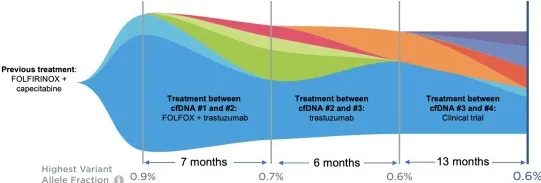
Molecular and clinical response to anti-HER2 therapy. Changes in mutations identified and variant allele fraction in Patient 17 as identified by cfDNA analysis along with corresponding systemic therapy and imaging results. The CA19-9 levels for Patient 17 over time corresponding to the systemic therapy and molecular results are also shown. Imaging shows CT scans at initation of FOLFOX.
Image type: radiology (ct)